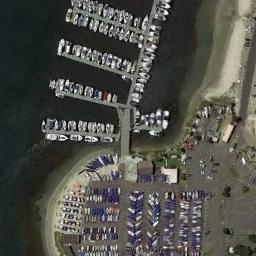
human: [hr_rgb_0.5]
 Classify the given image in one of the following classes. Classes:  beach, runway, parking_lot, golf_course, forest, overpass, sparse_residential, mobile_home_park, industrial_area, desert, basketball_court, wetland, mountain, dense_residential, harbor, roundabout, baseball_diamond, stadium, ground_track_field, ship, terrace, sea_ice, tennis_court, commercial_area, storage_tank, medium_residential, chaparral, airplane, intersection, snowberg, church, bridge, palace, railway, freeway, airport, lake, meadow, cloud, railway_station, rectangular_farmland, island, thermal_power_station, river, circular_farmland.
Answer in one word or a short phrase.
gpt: harbor